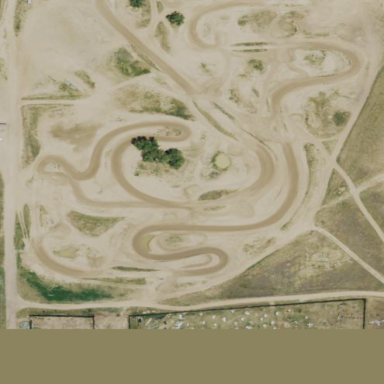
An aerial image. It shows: Motocross raceway for thrilling motocross sports.